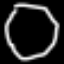
Label: octagon